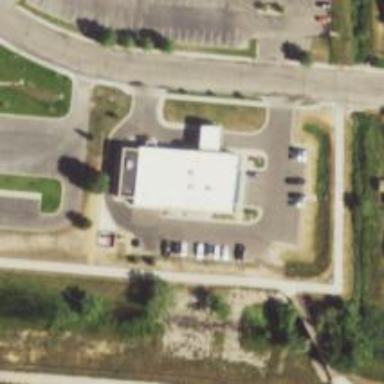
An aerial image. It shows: Clinic.